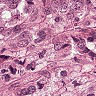
Metastatic tissue present: yes